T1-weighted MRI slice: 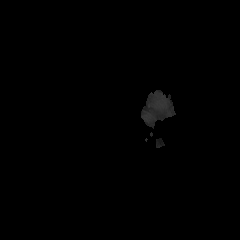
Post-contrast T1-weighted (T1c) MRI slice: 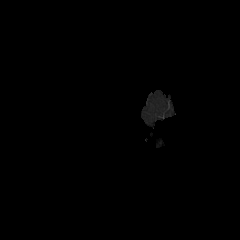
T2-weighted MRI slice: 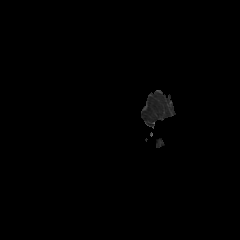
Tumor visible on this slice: no